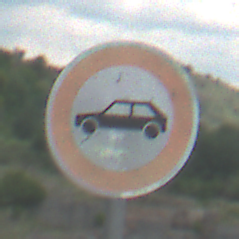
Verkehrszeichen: VerbotPersonenkraftwagen
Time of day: MorningAfternoon
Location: Outdoor (Nature)
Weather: PartlyCloudy
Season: NotSpecified
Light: Natural